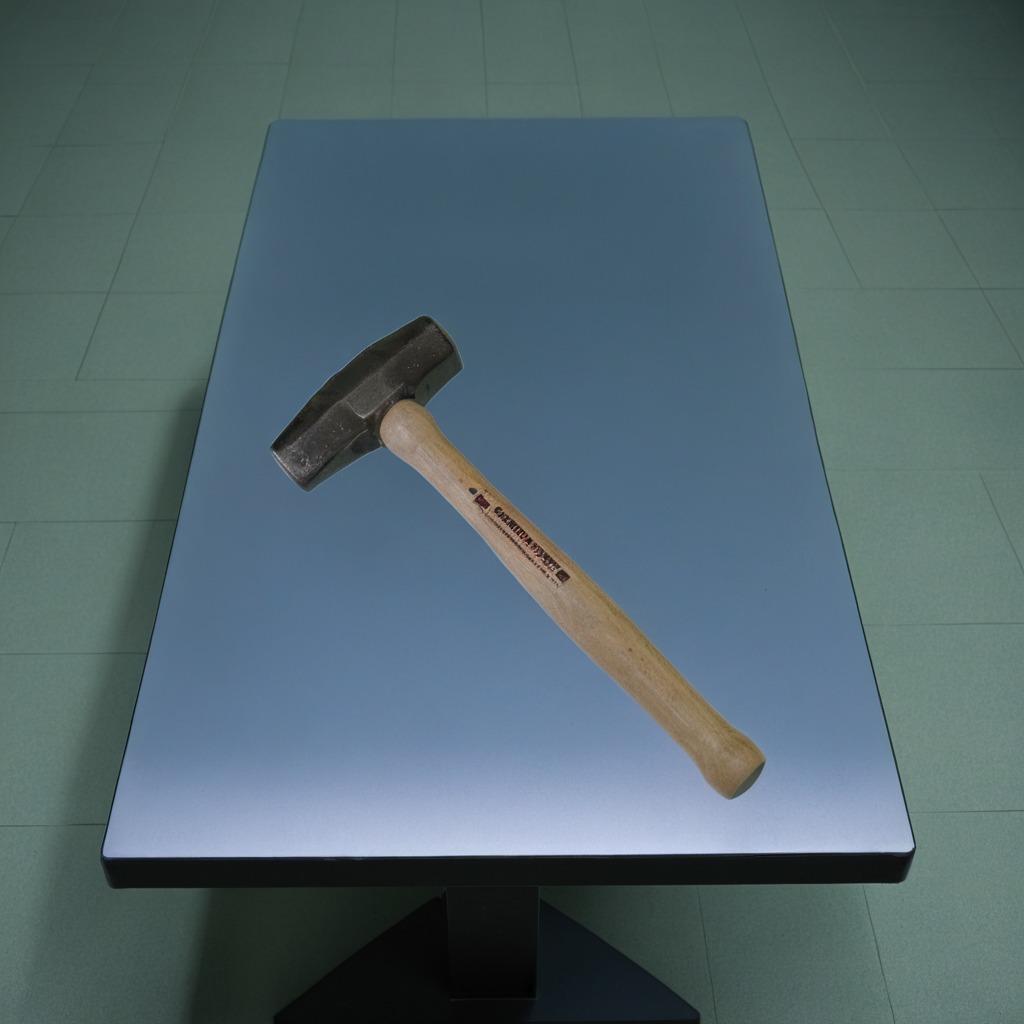
A hammer is lying on a clean empty table in a railway signal maintenance room.